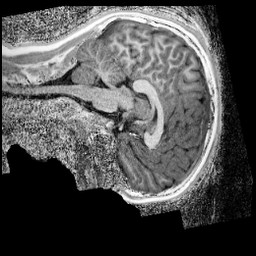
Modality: UNIT1_denoised
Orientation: sagittal
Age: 12
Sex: male
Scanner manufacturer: siemens
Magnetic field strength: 3 T
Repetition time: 4 s
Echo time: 0.00299 s